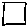
Label: square